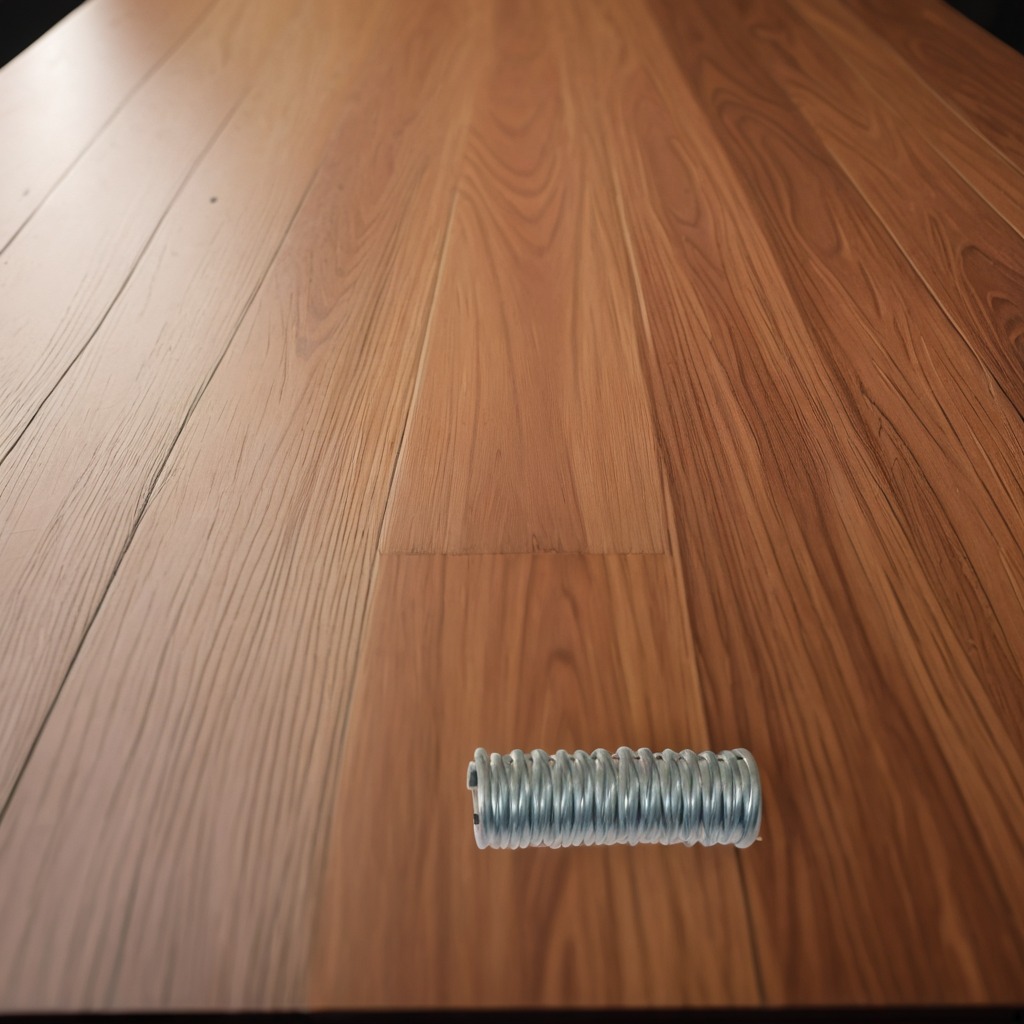
A coiled metal spring is lying on the wooden table.